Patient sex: F
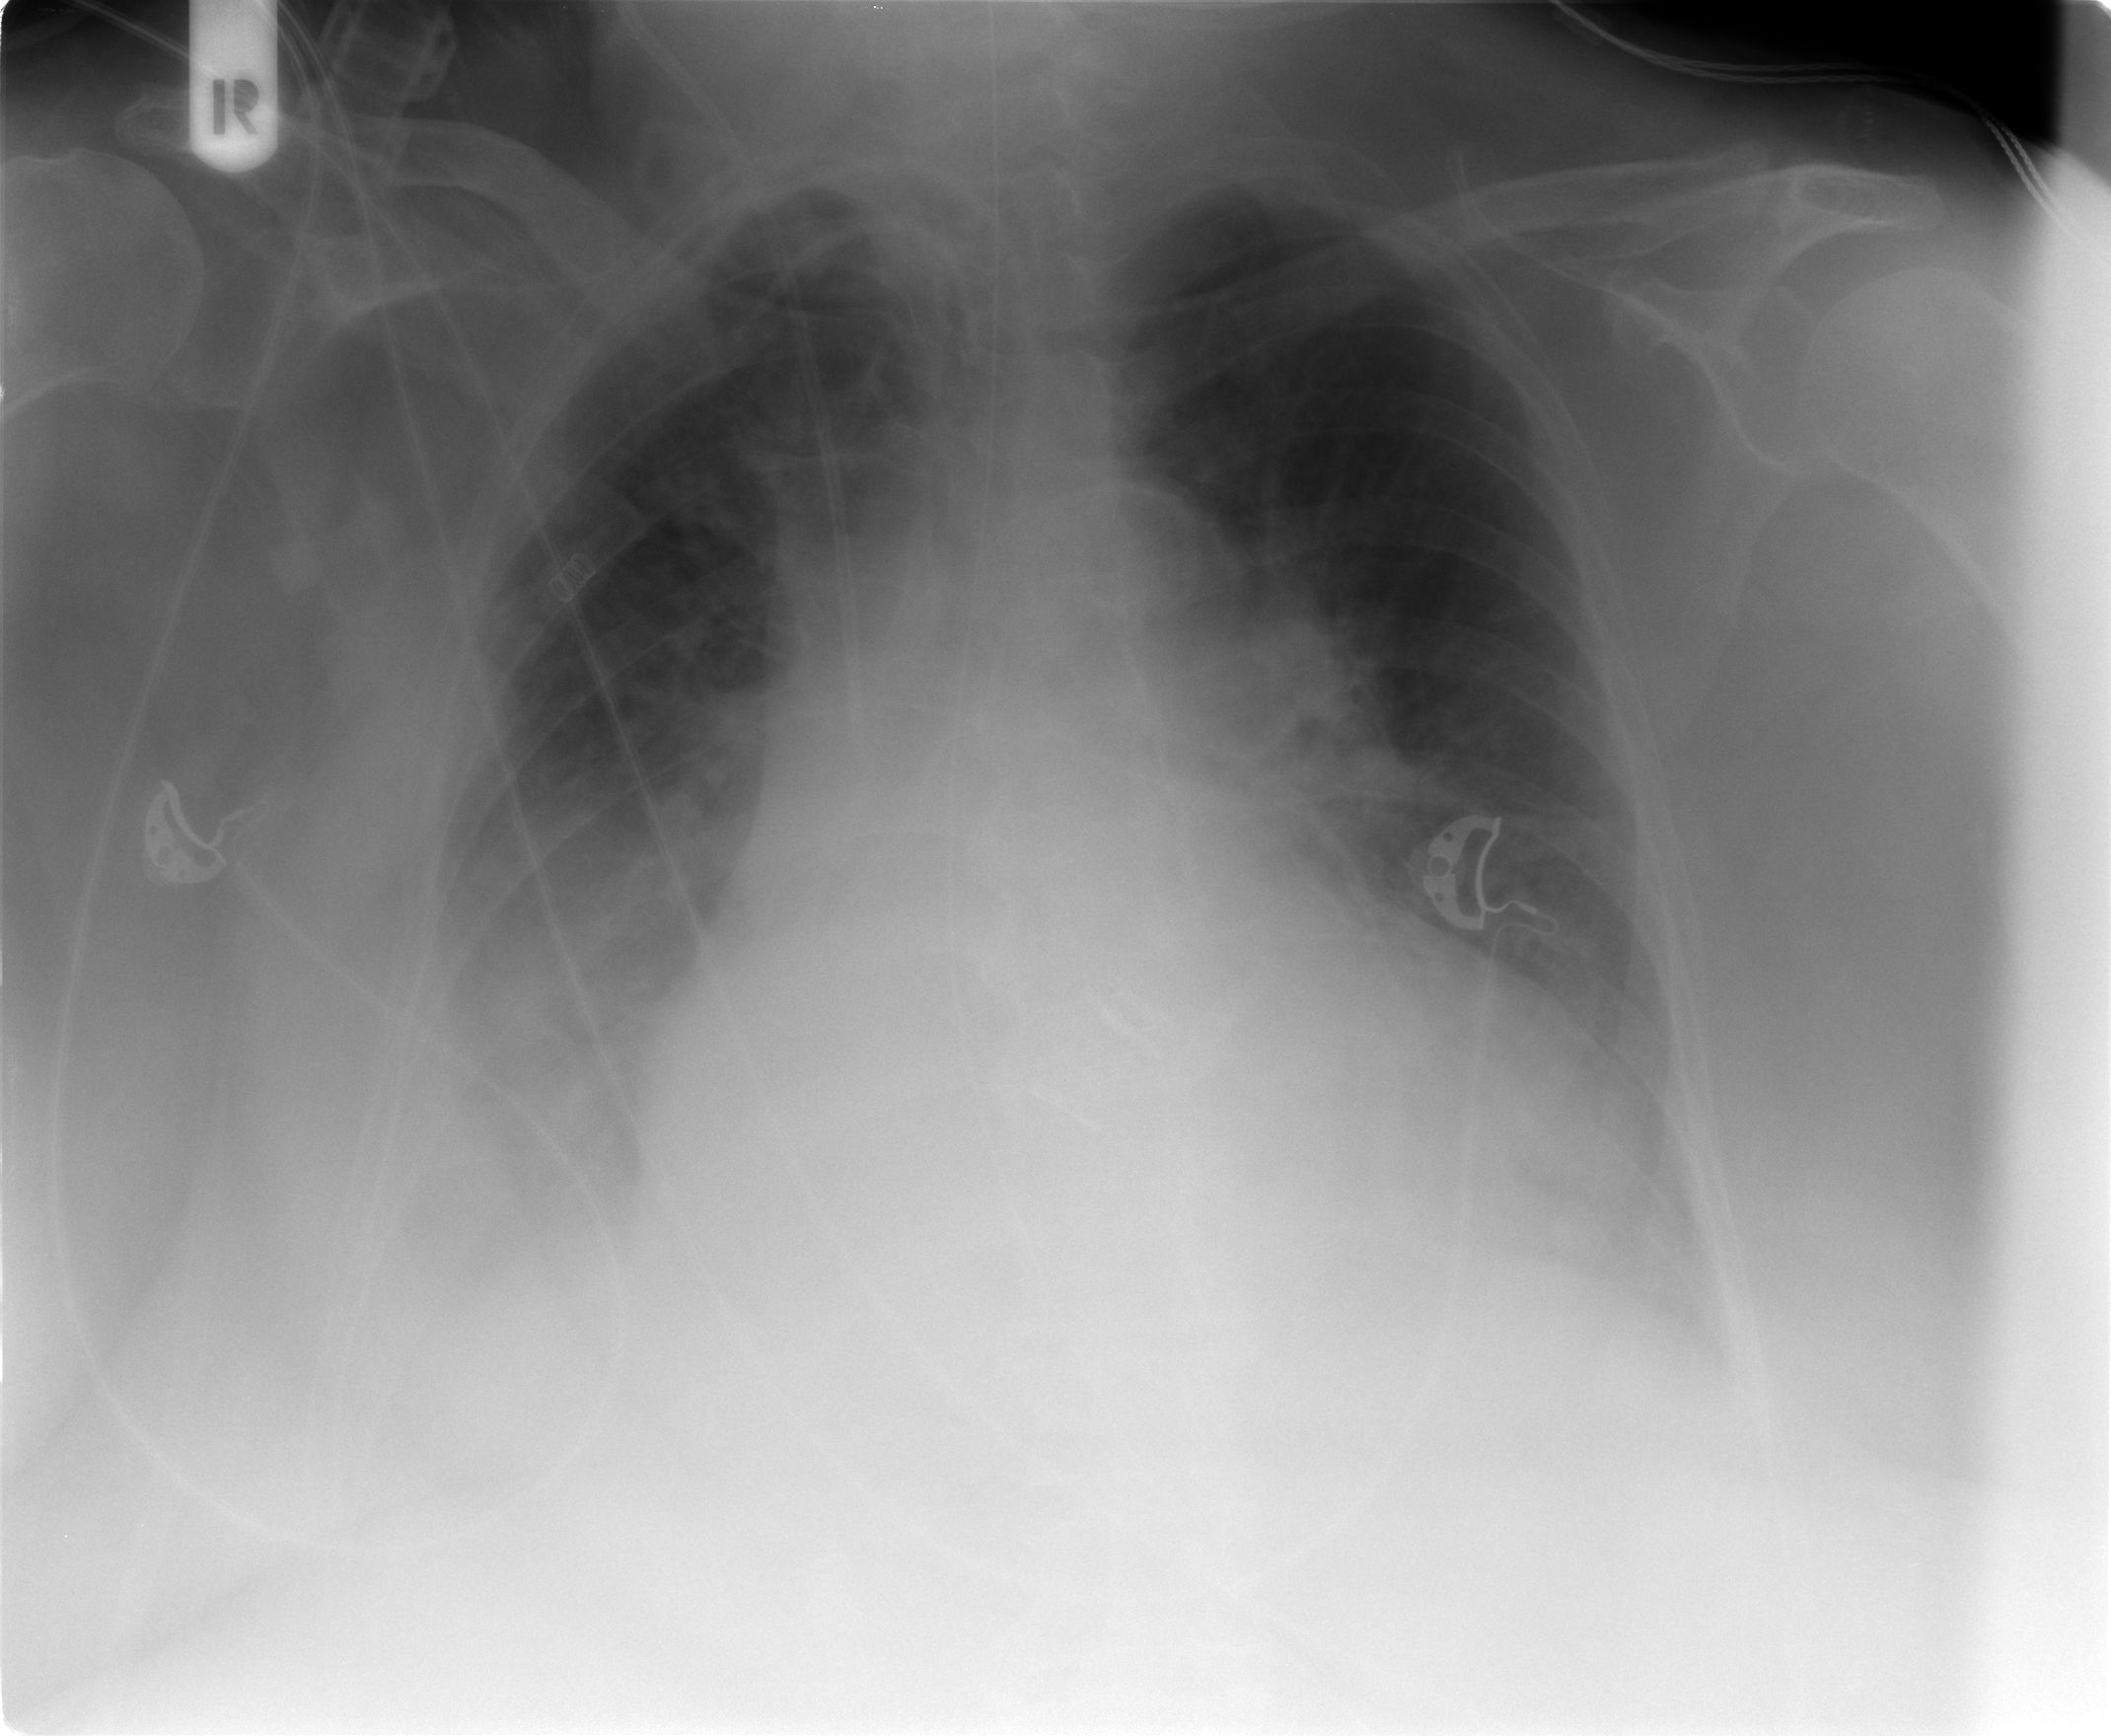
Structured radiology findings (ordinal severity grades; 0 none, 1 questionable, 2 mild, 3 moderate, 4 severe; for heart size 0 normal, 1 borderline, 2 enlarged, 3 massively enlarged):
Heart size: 2
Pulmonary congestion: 3
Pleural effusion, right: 3
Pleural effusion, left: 1
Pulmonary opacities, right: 3
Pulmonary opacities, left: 2
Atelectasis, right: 3
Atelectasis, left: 2